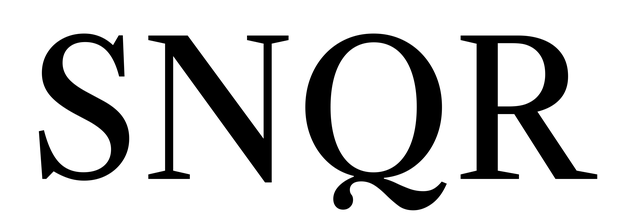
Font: LibreCaslonText_Regular